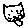
Label: cat